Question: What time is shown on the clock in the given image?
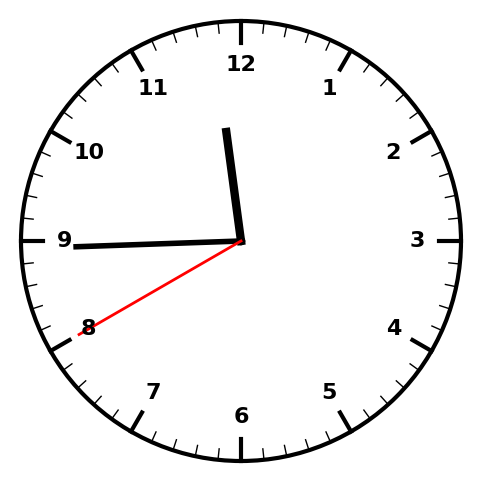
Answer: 11:44:40